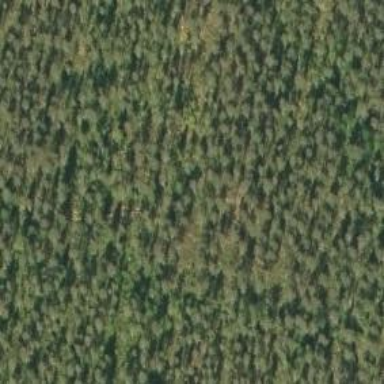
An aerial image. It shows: Woodland consisting mainly of needle-leaved trees.